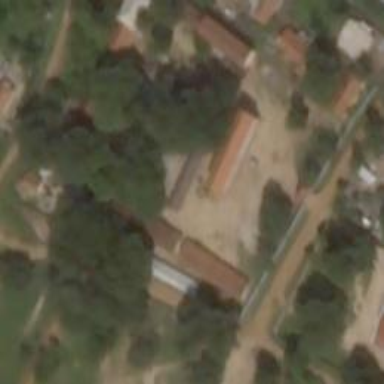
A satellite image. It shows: School.